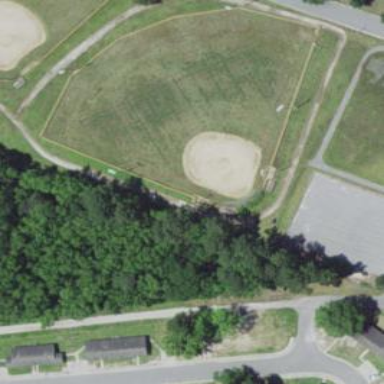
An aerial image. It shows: Baseball pitch for leisure and sports activities.